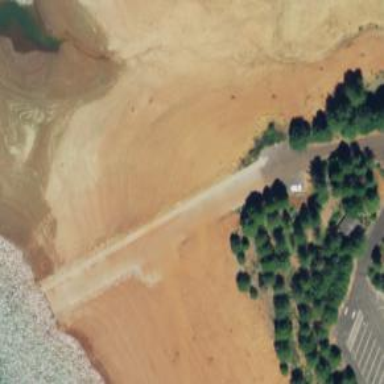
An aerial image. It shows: Slipway on service road designed for leisure land access.